Interaction volume radius: 5 \u00c5
Interaction volume height: 20 \u00c5
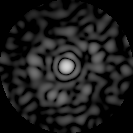
Disorder parameter: 0.8608